Question: I built a little drop down menu without using any javascript, but it's not quite co-operating in firefox and IE 10. Here's what it looks like:

Both 'Link1' and 'Link2' are links. In chrome, clicking on them works fine - I get redirected as expected. In firefox and IE10, however, the menu just closes without visiting the link.
I thought it might be a 'z-index' problem but I tried adding that and it didn't seem to do anything. Hovering over those links in firefox does bring up the tooltip showing the link address as well.
Any idea what might be causing this? Or is there a better way to do this? I'd like to try t avoid using javascript if possible.
Markup:
'''
<ul class="header-right">
<li>
<ul class="user-menu">
<li class="menu-item" tabindex=0 id="submenu_li">
<span class="sub-menu-header" title="Menu">Long menu name Menu</span>
<div class="dropdown"></div>
<div class="user-sub-menu" id="user-sub-menu">
<ul class="submenu-list">
<li class="submenu-item">
<a id="a1" href="/Test">Link1</a>
</li>
<li class="submenu-item">
<a href="/Test2">Link2</a>
</li>
</ul>
</div>
</li>
</ul>
</li>
</ul>
'''
Css is kind of long:
'''
ul.header-right
{
position: absolute;
top: 7px;
right: 10px;
list-style-type: none;
margin: 0;
}
ul.header-right li
{
display: inline-block;
padding-left: 2px;
vertical-align: top;
}
li.menu-item
{
padding: 2px 2px 2px 10px !important;
}
li.menu-item:hover
{
background-color: #888888;
cursor: pointer;
}
li.menu-item:focus #user-sub-menu
{
display: block;
}
ul.user-sub-menu a, ul.user-sub-menu a:visited
{
text-decoration: none;
color: #232323;
}
div.user-sub-menu
{
display: none;
background-color: #FFFFFF;
min-width: 125px;
max-width: 300px;
min-height: 50px;
max-height: 400px;
position: absolute;
right: 22px;
z-index: 1000;
border: 1px solid #DDDDDD;
box-sizing: border-box;
-webkit-box-sizing: border-box;
-moz-box-sizing: border-box;
color: #232323;
font-size: 1em;
}
div.user-sub-menu ul
{
display: block;
margin: 0;
padding: 0;
}
div.user-sub-menu li
{
display: block;
padding: 2px 2px 2px 2px;
font-size: 1.15em;
border: 1px solid #FFFFFF;
}
div.user-sub-menu li a, div.user-sub-menu li a:visited
{
text-decoration: none;
color: #232323;
}
div.user-sub-menu li:hover
{
text-decoration: none;
background-color: #CCFFCC;
border: 1px solid #DDDDDD;
}
'''
<URL>
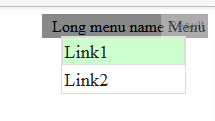
Answer: I eventually figured out what was happening (or at least, I think I did).
When I focus 'li.menu-item' the '#user-sub-menu' div appears as is all well and good. However, if I click on an element inside that div, such as one of the links, technically the 'li.menu-item' element has lost the focus and makes the div invisible.
My best guess is that chrome processed the link click before it processed the focus change, and thus things worked right away. For firefox, I added the following css to keep the '#user-sub-menu' div open even when 'li.menu-item' loses focus.
'''
#user-sub-menu:active, #user-sub-menu:hover, #user-sub-menu:focus
{
display: block;
}
'''
As a result this now works fine in Firefox. Unfortunately it still doesn't work in IE, so if anyone else has any insights there I'm happy to hear them, but I'll mark this as answered for now.